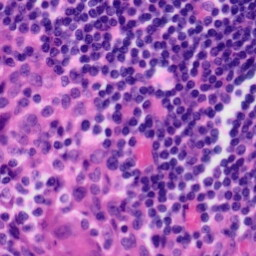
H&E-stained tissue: Tonsil